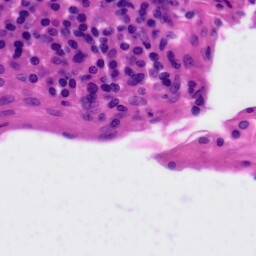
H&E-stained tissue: Tonsil